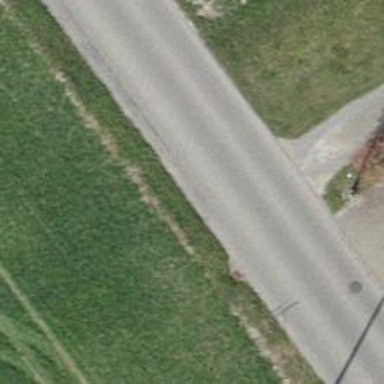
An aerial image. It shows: Tertiary road with asphalt surface.